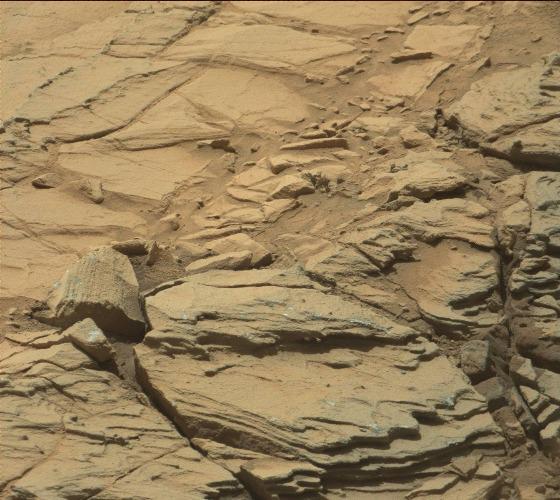
Terrain classes present: Bedrock, Gravel / Sand / Soil, Shadow